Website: lowes
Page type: account-selection
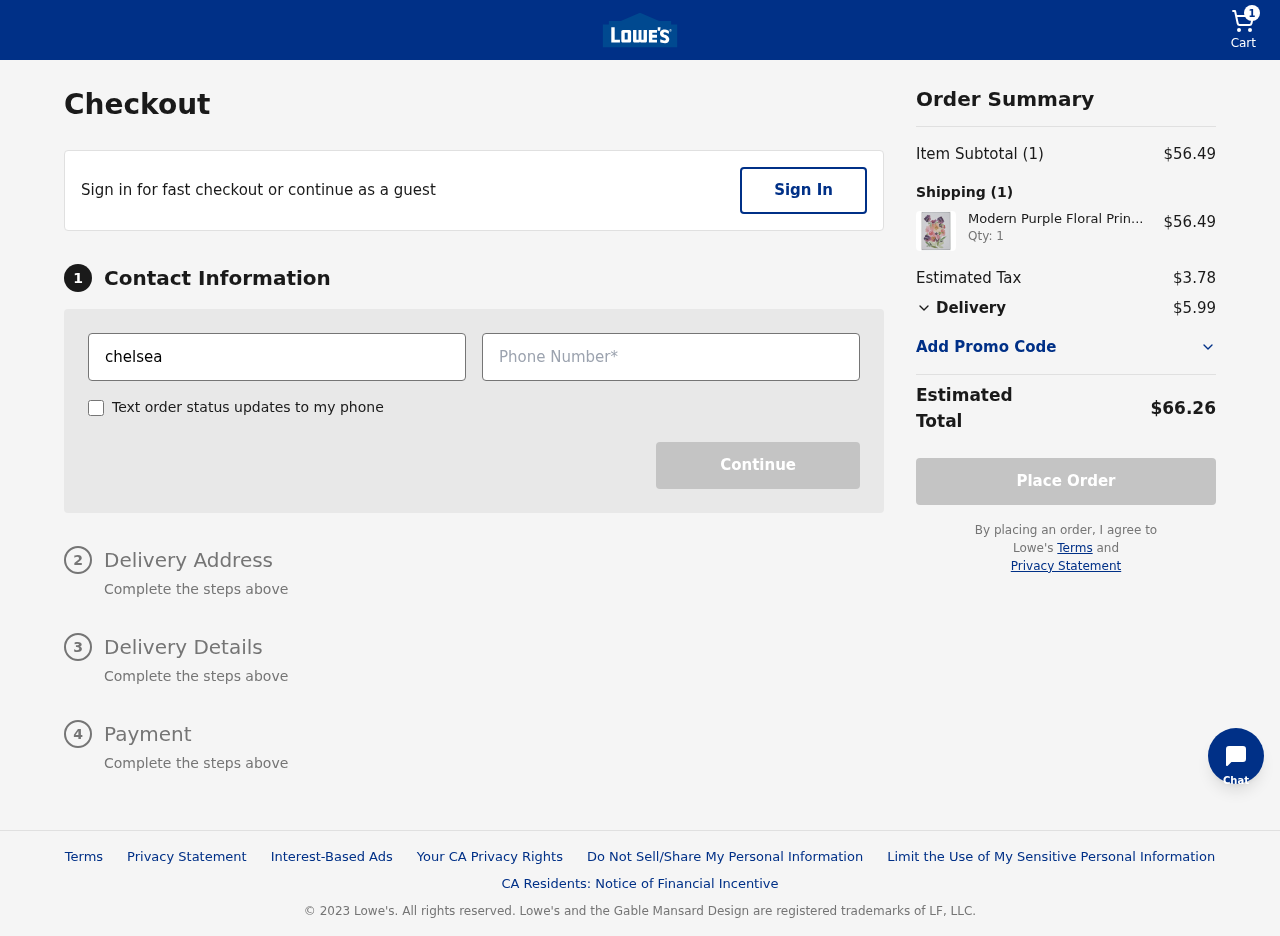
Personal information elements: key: PII_EMAIL
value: chelsea.lang@yahoo.com
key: PII_PHONE
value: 8335506708
Product elements: key: PRODUCT1_NAME
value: Modern Purple Floral Print
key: PRODUCT1_PRICE
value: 56.49
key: PRODUCT1_QUANTITY
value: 1
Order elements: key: ORDER_NUM_ITEMS
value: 1
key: ORDER_SUBTOTAL
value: $56.49
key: ORDER_TAX
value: $3.78
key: ORDER_SHIPPING_COST
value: $5.99
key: ORDER_TOTAL
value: $66.26